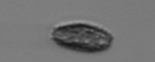
Label: Pseudochattonella_farcimen